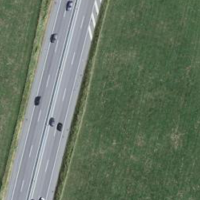
EUNIS habitat code: 57
Species observed at this site:
Milvus milvus